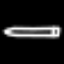
Label: pencil